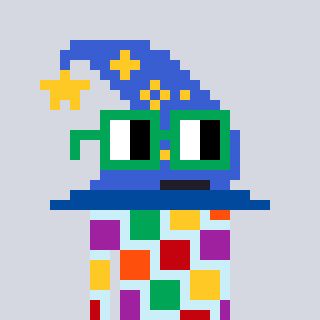
a pixel art character with square green glasses, a wizard hat-shaped head and a cold-colored body on a cool background